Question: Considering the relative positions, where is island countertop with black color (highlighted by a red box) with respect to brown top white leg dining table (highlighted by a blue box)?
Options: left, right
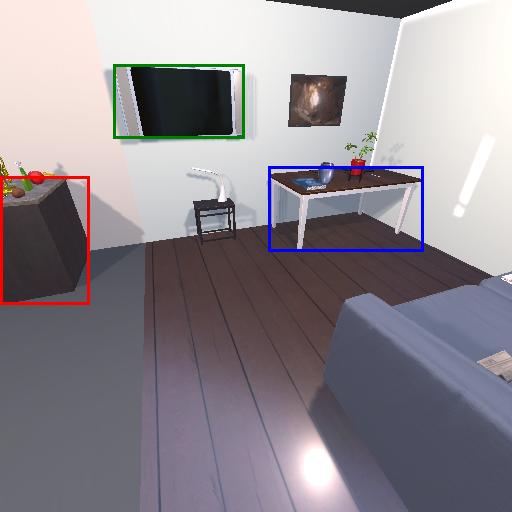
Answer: left